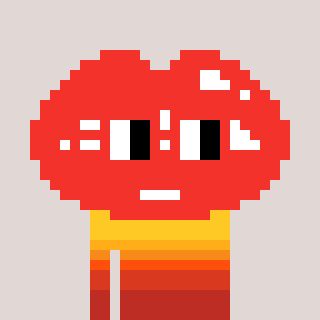
a pixel art character with square red glasses, a lips-shaped head and a slimegreen-colored body on a warm background